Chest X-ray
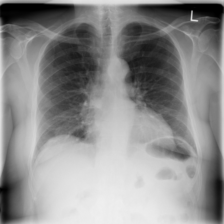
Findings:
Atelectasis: negative
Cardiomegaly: negative
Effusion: negative
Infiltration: negative
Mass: negative
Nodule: negative
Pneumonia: negative
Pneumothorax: negative
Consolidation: negative
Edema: negative
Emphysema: negative
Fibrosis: negative
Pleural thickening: negative
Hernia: negative